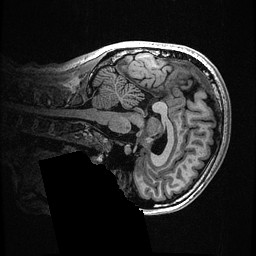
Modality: T1w
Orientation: sagittal
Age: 24
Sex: female
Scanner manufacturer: ge
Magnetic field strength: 3 T
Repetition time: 0.006952 s
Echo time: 0.00292 s